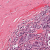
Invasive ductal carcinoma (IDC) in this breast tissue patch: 1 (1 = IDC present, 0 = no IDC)